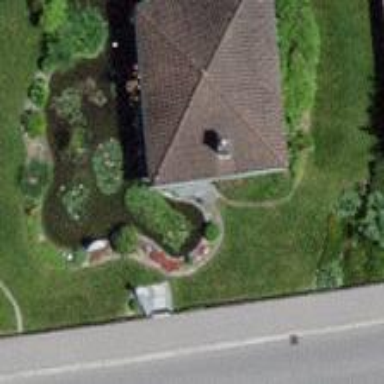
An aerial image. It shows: Shed.